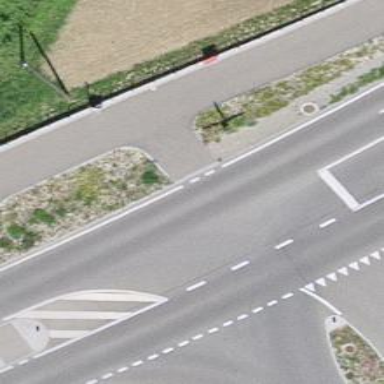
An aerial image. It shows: Asphalt cycleway.